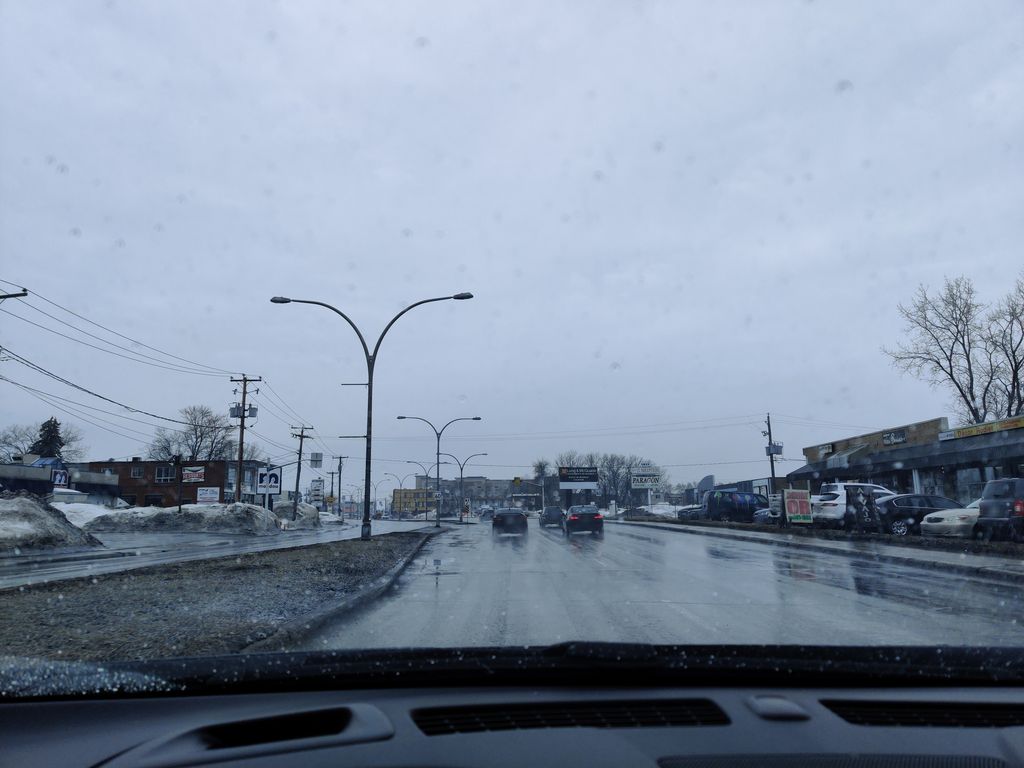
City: montreal